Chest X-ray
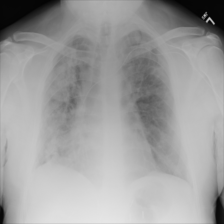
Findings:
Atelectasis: negative
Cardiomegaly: negative
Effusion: negative
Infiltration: positive
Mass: negative
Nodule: negative
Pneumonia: positive
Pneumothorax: negative
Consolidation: negative
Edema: negative
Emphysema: negative
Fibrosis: negative
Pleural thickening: negative
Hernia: negative